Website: bh-photo
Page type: customer-info-address
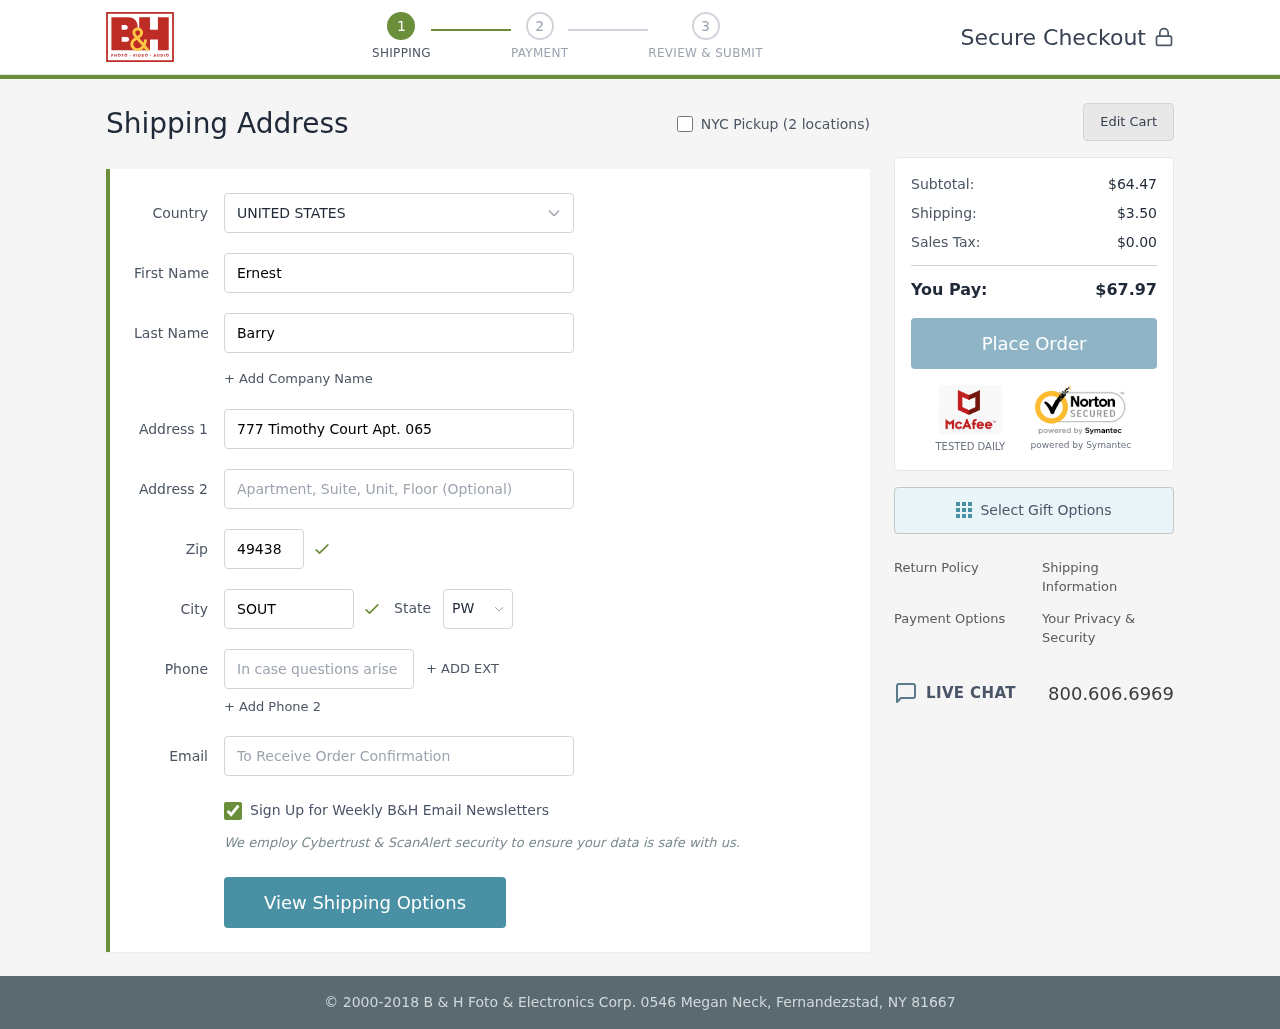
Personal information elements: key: PII_CITY
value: South Johnshire
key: PII_COUNTRY
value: United States
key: PII_EMAIL
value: ernest.barry@hotmail.com
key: PII_FIRSTNAME
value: Ernest
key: PII_LASTNAME
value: Barry
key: PII_PHONE
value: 5897578387
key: PII_POSTCODE
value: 49438
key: PII_STATE_ABBR
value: PW
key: PII_STREET
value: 777 Timothy Court Apt. 065
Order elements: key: ORDER_SUBTOTAL
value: $64.47
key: ORDER_SHIPPING_COST
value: $3.50
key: ORDER_TAX
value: $0.00
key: ORDER_TOTAL
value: $67.97